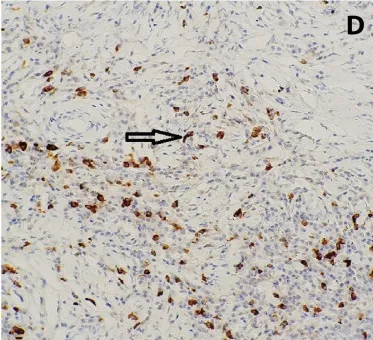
D (arrow) - Histology of resected lung showing storiform fibrosis and IgG4-positive plasma cells.
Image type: pathology (pas)